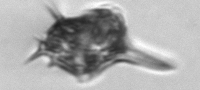
Label: Amylax